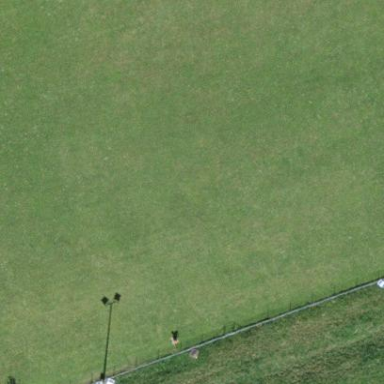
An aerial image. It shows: Soccer pitch designated for leisure and sports activities.